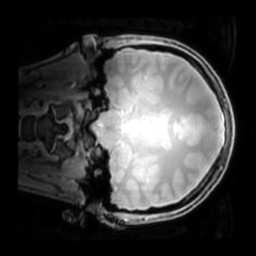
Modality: PDw
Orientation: coronal
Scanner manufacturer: philips
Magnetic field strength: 7 T
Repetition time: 0.008 s
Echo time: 0.001974 s